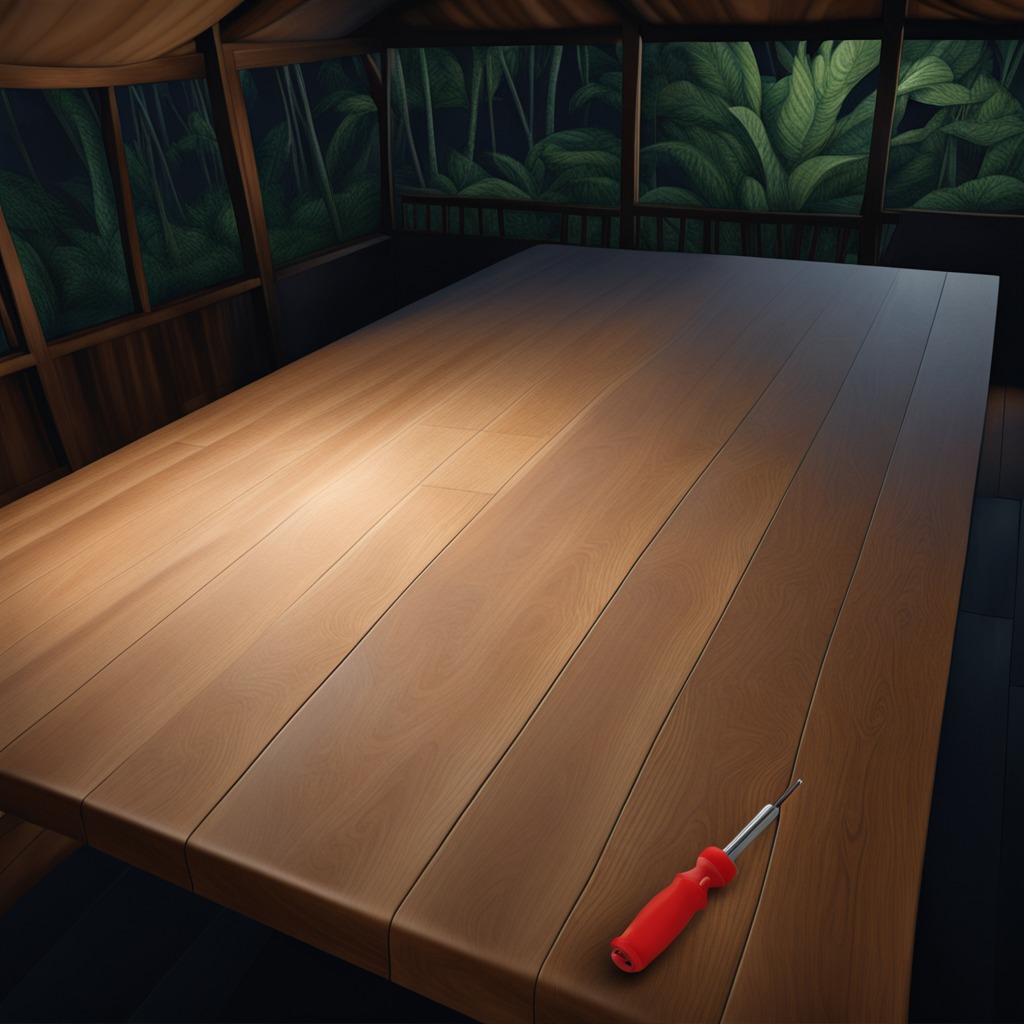
A screwdriver is lying on the wooden table inside a jungle field workshop tent at night.